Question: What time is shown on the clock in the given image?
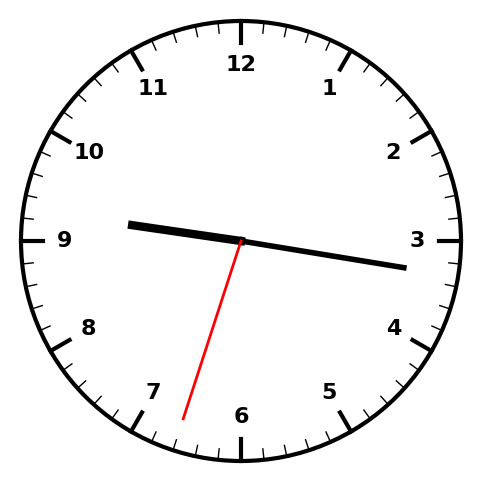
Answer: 09:16:33